Question: I am trying to implement <URL> in my project but keeps getting error after errors. I followed up some guides and got through some but was eventually stuck.
I have added in:
'''
public class _iSellCrazyItem extends SherlockPreferenceActivity
'''
But when i tried to add a menu into onCreate, most of the resources isn't found.
I tried copying the menu.xml into my project and it removes an error.

When i hover over the red line, it gives
> > (item) cannot be resolved or is not a type.
Edit: Changed to
'''
public class _iSellCrazyItem extends SlidingFragmentActivity
'''
but still, these 3 lines cannot be resolved
'''
menu.setShadowWidthRes(R.dimen.shadow_width);
menu.setShadowDrawable(R.drawable.shadow);
menu.setBehindOffsetRes(R.dimen.slidingmenu_offset);
'''
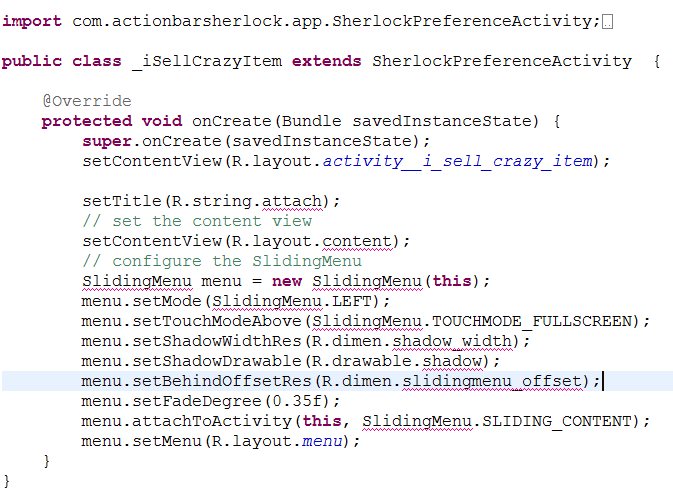
Answer: you have to exentds 'SlidingFragmentActivity' instead of 'SherlockPreferenceActivity'. Did you add the sliding menu library correctly to your project?